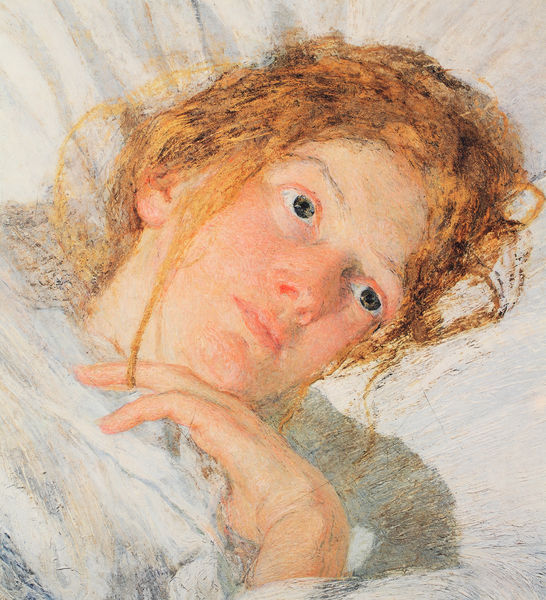
Titel: Petalo di Rosa/ Rosenblatt
Künstler: Giovanni Segantini
Institution: Privatsammlung Mailand
Schlagwörter: gemälde, hand, kopf, schatten, schlaf, weiß, gelb, mädchen, finger, frau, kreide, licht, mund, nase, ohr, stirn, zeichnung, blick, rot, blond, augen, gesicht, portrait, porträt, öl, gold, haare, decke, kind, blaue augen, brünett, kinn, lippen, locken, liegen, kissen, polster, weib, brauen, bett, laken, verträumt, liegend, wirr, sehnsucht, haarsträhne, röte, verschlafen, strähnen, kopfkissen, dunkle augen